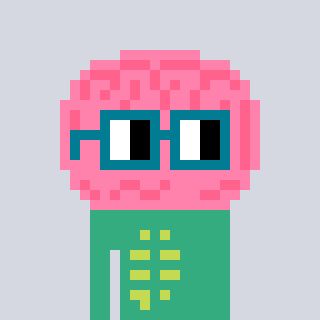
a pixel art character with square dark green glasses, a brain-shaped head and a teal-colored body on a cool background